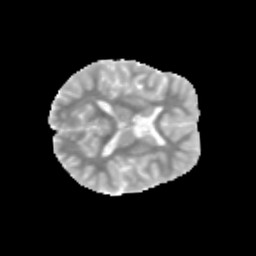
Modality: MD
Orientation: axial
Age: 12
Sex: male
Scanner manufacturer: siemens
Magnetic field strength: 3 T
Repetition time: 3.8 s
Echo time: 0.07 s